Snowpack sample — Snodgrass Mountain, Crested Butte, Colorado (2/4/25, 12:06 PM MST)
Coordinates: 38.923, -106.968
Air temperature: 35 °F
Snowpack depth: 80 cm
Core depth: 70 cm
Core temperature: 32 °F
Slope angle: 14°, slope face: 78°
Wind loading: low
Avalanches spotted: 0
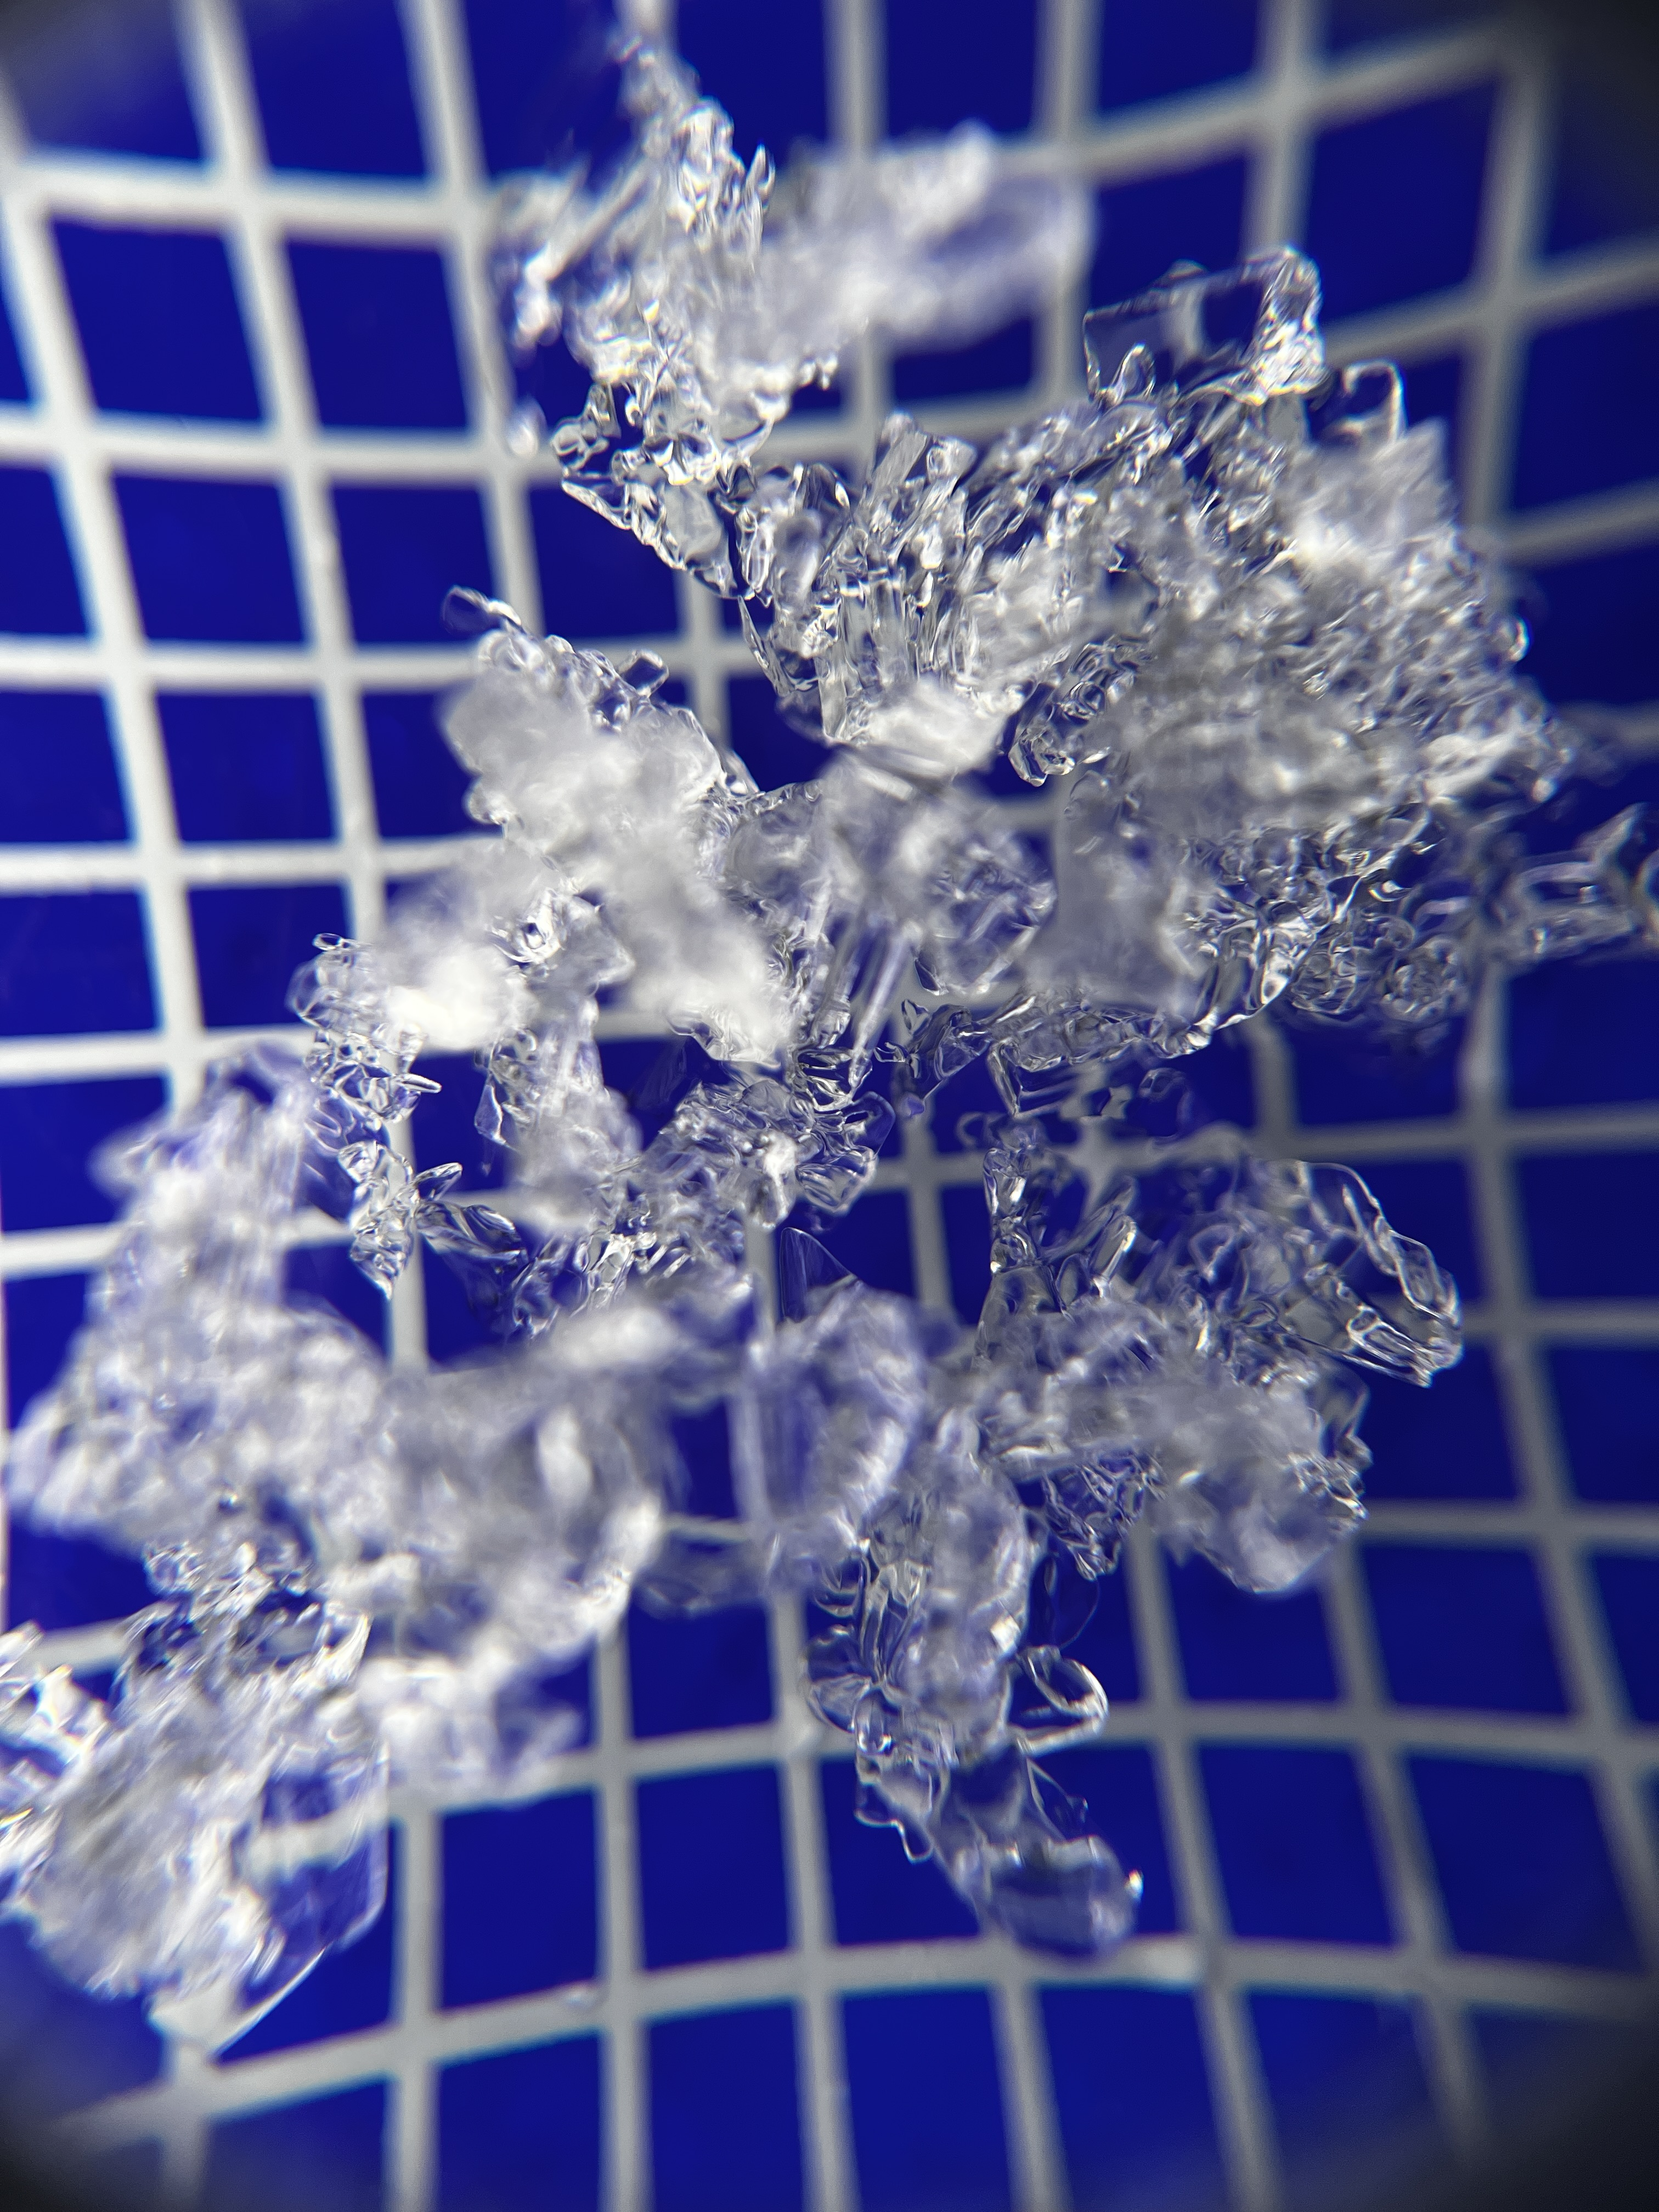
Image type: magnified_profile
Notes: No avalanches nearby, unusually warm weather for the last month reported by residents, Collected 25 yards from treeline